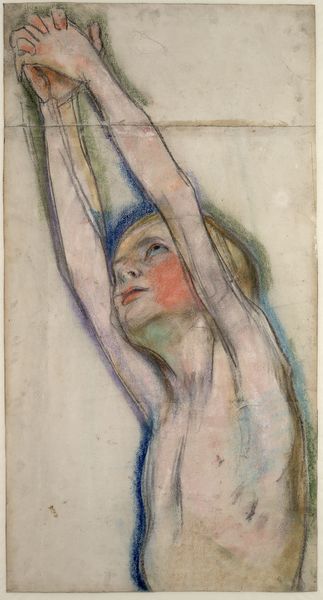
Titel: Halbfigur eines nackten Mädchens mit hochgestreckten Armen
Künstler: Stanislaus Wyspiansky
Standort: Wien
Institution: Albertina, Wien
Schlagwörter: akt, blau, kopf, nackt, grün, brust, finger, mund, nase, zeichnung, blick, rot, jung, arme, augen, gesicht, lang, hände, kind, rosa, wangen, backen, farbe, linien, gefaltet, glatze, junge, wange, oberkörper, kurze haare, dünn, knabe, rippen, bleistift, beten, gebet, rosig, ausstrecken, verschränkt, andacht, ehrfurcht, betend, brustkorb, strecken, schiele, bitten, mager, räkeln, rippe, gerötet, flehend, glatzt, rote backe, die arme ausstreckend, zeichnung 20 jahrhundert